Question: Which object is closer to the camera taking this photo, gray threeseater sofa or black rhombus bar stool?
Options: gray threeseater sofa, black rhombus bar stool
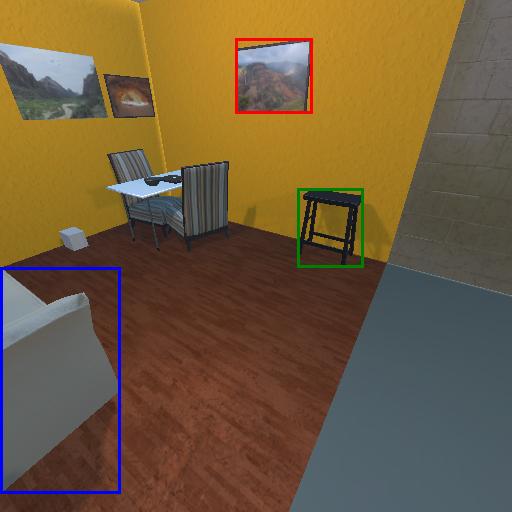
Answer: gray threeseater sofa